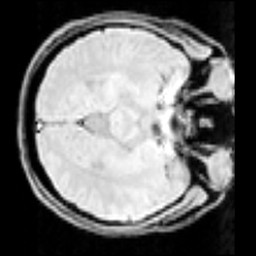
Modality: inplaneT1
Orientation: axial
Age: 27
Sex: male